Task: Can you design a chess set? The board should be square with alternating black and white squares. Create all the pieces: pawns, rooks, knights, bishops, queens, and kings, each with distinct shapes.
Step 1277:
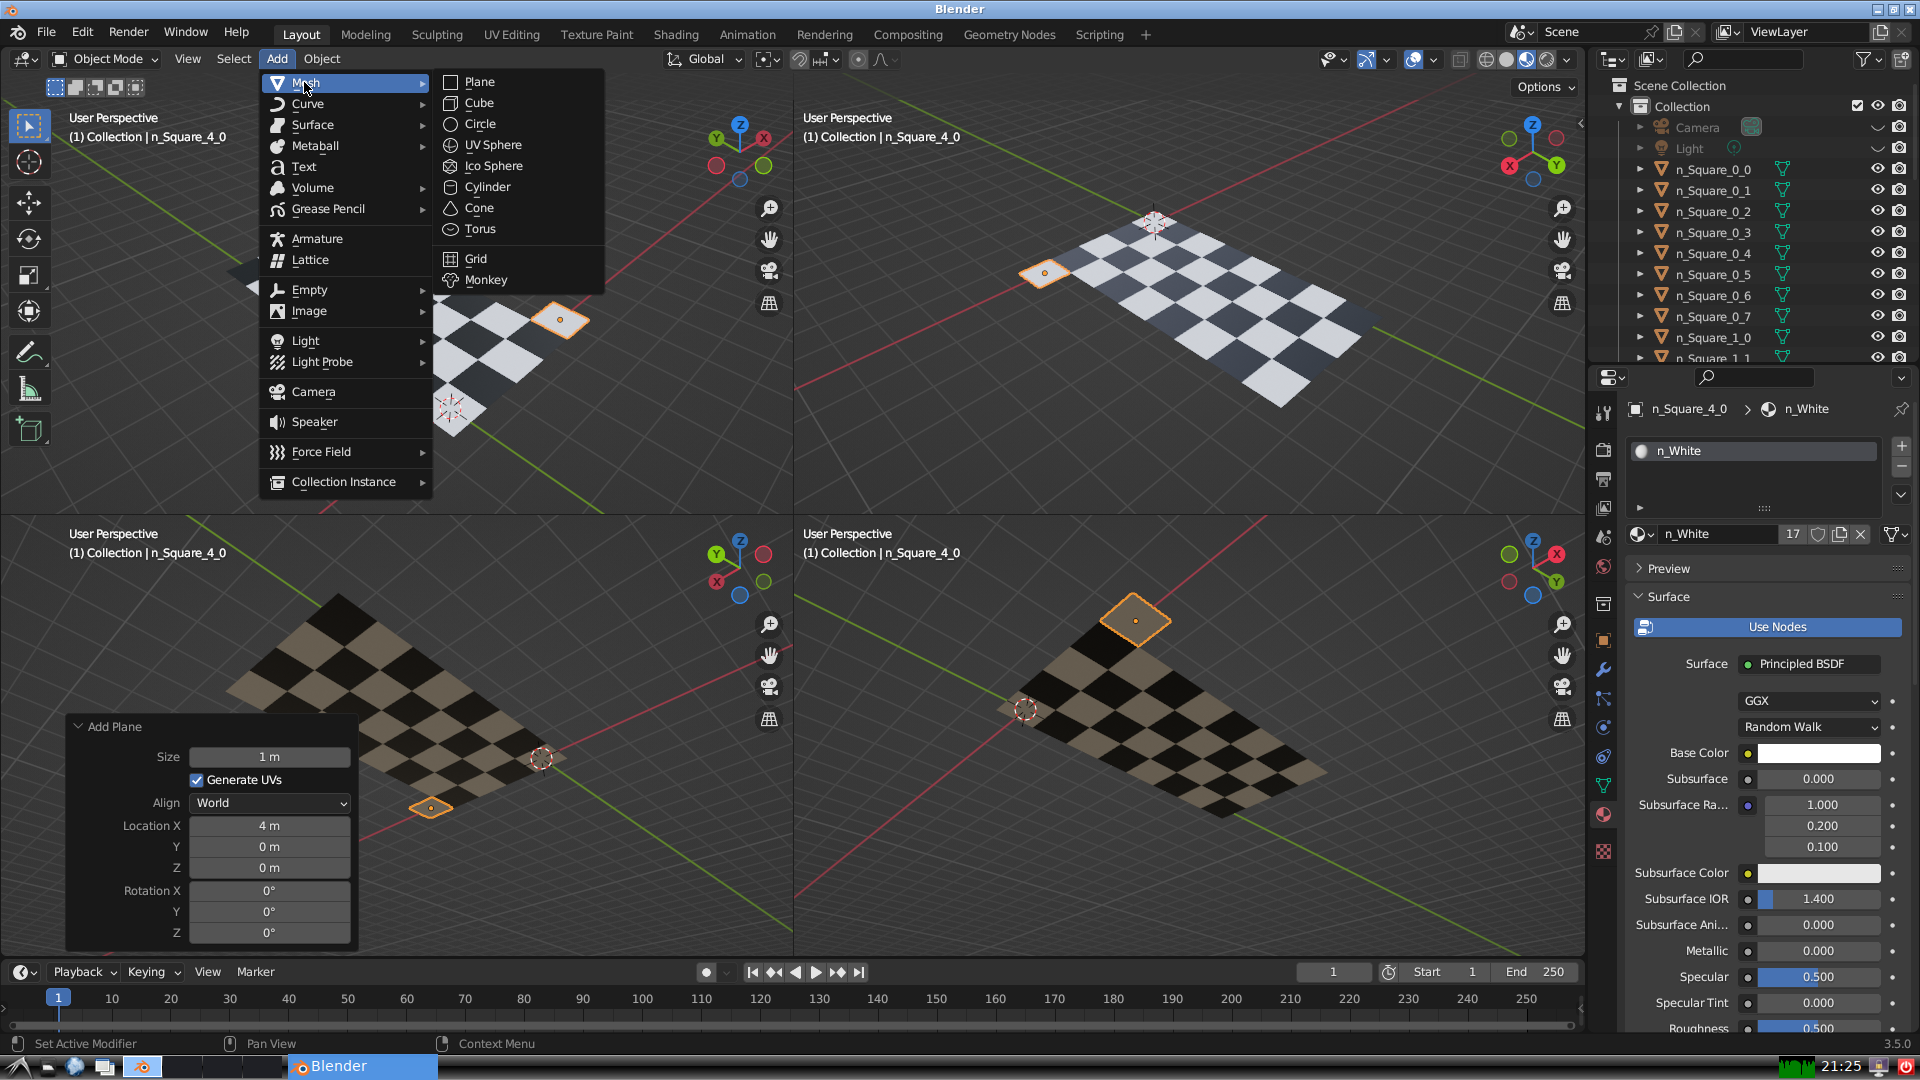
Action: {"mouse_move": [499, 79]}